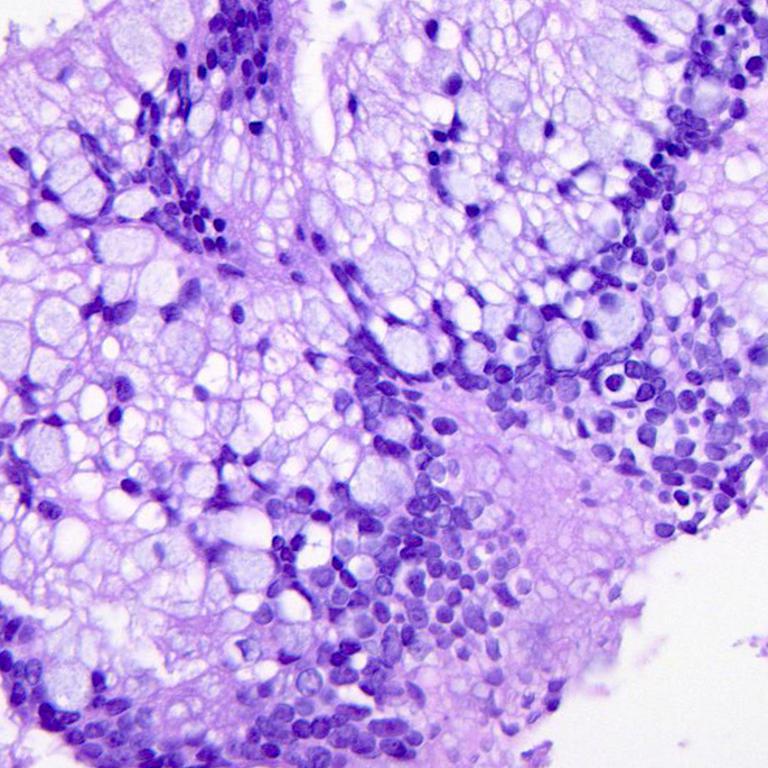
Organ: colon
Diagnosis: adenocarcinomas